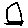
Label: house